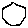
Label: hexagon